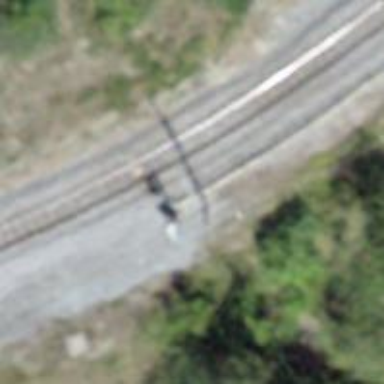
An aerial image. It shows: Railway signal.